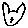
Label: cat